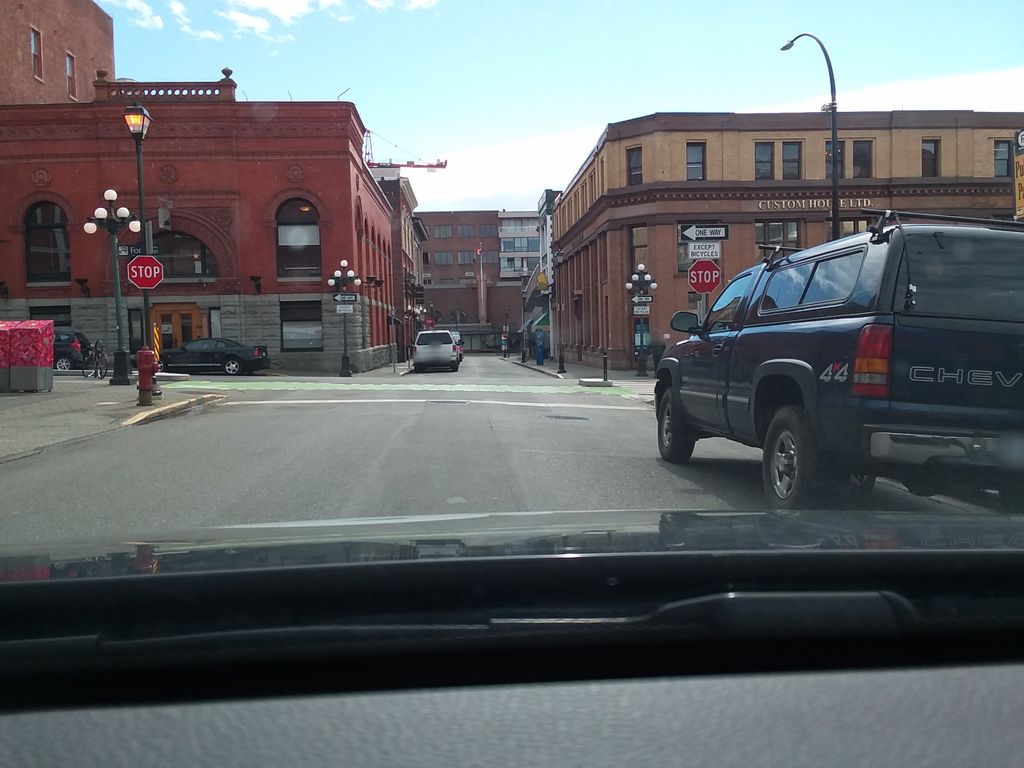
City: victoria